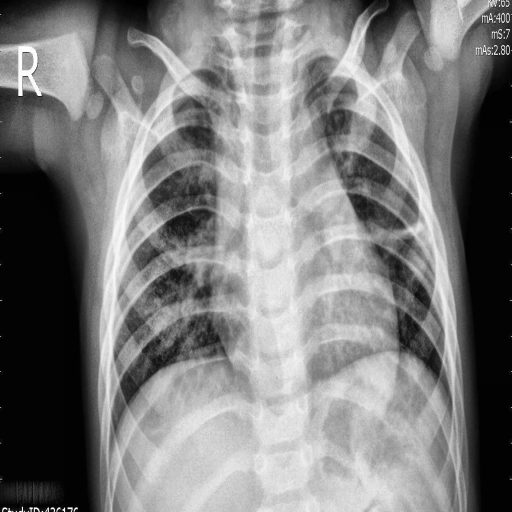
Finding: PNEUMONIA